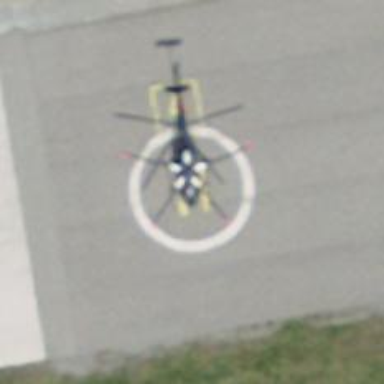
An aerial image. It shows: Image showing helipad at airport.